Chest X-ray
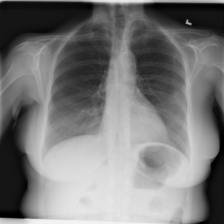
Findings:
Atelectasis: negative
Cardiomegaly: negative
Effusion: negative
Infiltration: negative
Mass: negative
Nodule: negative
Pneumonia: negative
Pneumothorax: negative
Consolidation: negative
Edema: negative
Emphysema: negative
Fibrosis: negative
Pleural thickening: negative
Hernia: negative